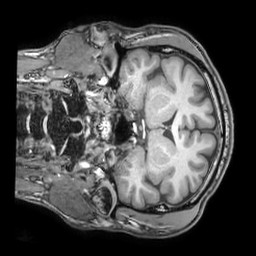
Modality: T1w
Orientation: coronal
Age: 39
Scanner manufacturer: philips
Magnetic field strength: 3 T
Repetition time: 0.007 s
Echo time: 0.003501 s